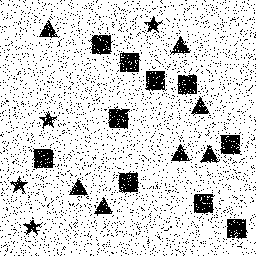
Squares: 10
Triangles: 7
Stars: 4
Total shapes: 21